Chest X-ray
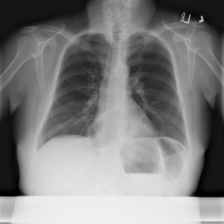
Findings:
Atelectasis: negative
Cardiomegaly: negative
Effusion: negative
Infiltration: negative
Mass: negative
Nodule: negative
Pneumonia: negative
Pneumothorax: negative
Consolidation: negative
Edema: negative
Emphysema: negative
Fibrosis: negative
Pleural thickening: negative
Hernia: negative